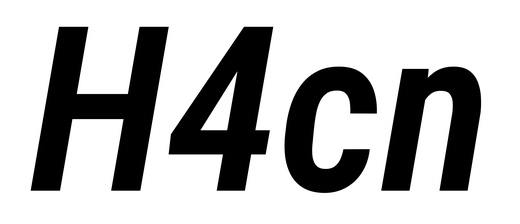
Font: Roboto-Italic_Condensed_SemiBold_Italic